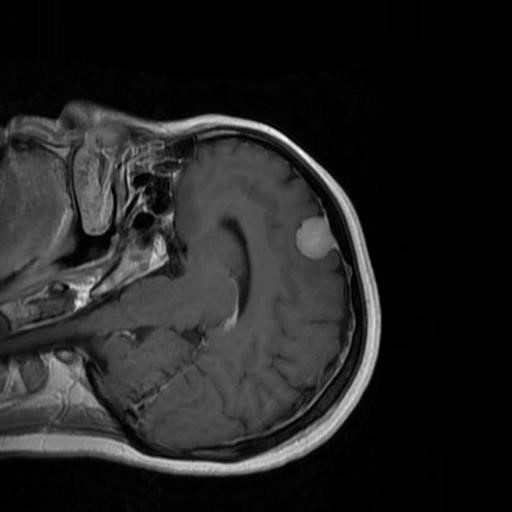
Label: brain_menin